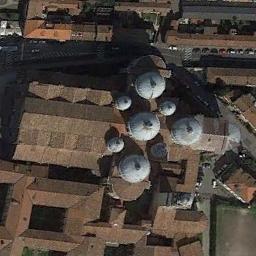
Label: church